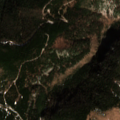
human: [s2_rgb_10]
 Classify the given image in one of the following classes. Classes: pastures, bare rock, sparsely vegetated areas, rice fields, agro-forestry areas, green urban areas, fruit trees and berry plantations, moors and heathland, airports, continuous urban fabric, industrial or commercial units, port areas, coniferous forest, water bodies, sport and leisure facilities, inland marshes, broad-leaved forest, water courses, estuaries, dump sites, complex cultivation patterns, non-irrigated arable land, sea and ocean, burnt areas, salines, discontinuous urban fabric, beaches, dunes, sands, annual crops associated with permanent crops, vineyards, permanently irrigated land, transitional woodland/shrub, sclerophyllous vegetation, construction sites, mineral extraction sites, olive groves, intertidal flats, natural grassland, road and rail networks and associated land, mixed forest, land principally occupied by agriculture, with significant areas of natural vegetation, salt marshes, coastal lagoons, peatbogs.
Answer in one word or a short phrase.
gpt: broad-leaved forest, coniferous forest, mixed forest, transitional woodland/shrub